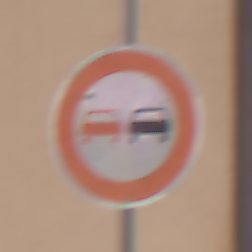
Verkehrszeichen: Ueberholverbot
Umgebung: Outdoor, Urban
Tageszeit: Midday
Wetter: PartlyCloudy
Licht: Natural
Jahreszeit: NotSpecified
Kontrast: MediumContrast